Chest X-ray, PA view. Patient: 59 years old, sex M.
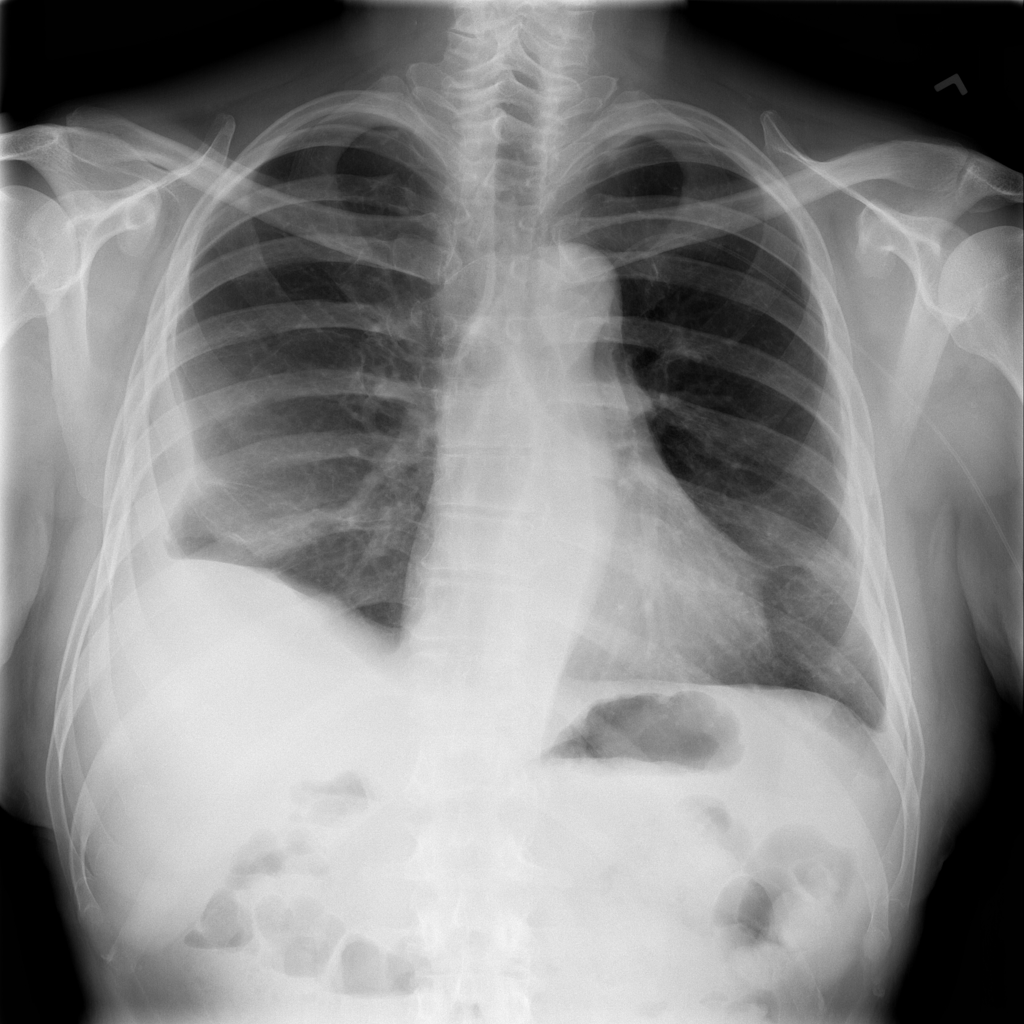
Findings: Fibrosis, Pleural_Thickening